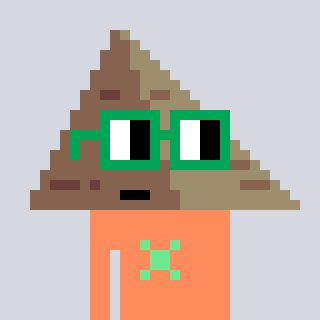
a pixel art character with square green glasses, a pyramid-shaped head and a peachy-colored body on a cool background